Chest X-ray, PA view. Patient: 15 years old, sex M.
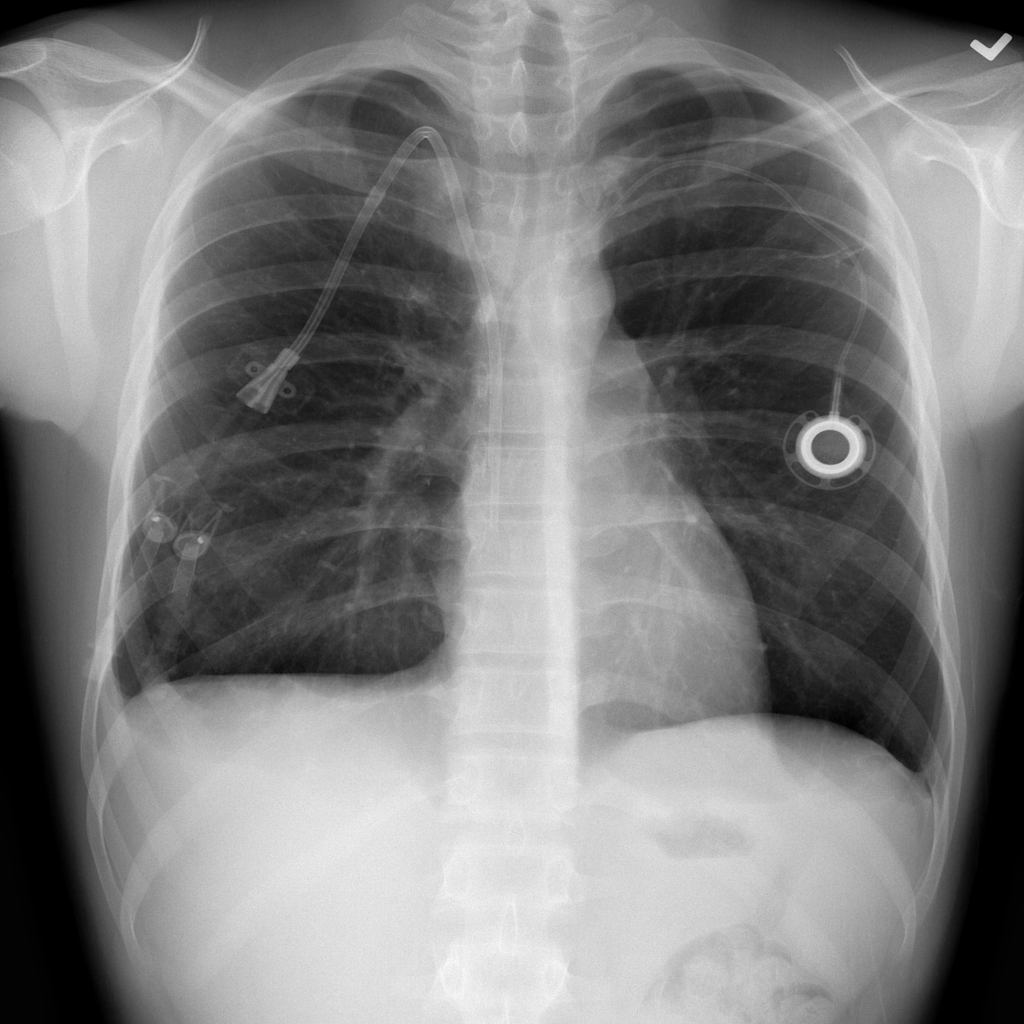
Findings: No Finding